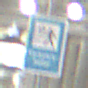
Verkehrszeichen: Verkehrshelfer
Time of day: Night
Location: Outdoor (Urban)
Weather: PartlyCloudy
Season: NotSpecified
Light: Artificial